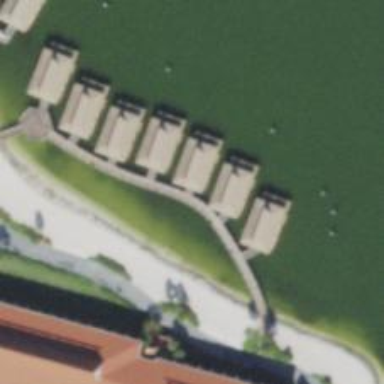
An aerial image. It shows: Pier located along footway.